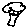
Label: tree